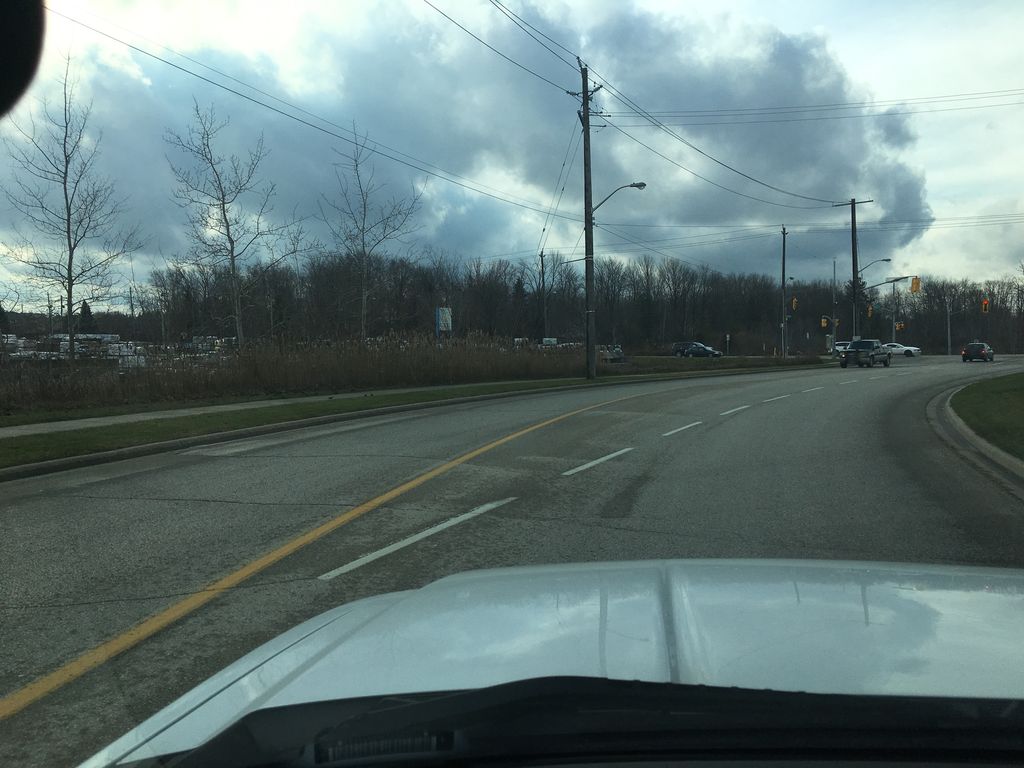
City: kitchener-waterloo